Interaction volume radius: 5 \u00c5
Interaction volume height: 15 \u00c5
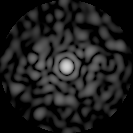
Disorder parameter: 0.8312